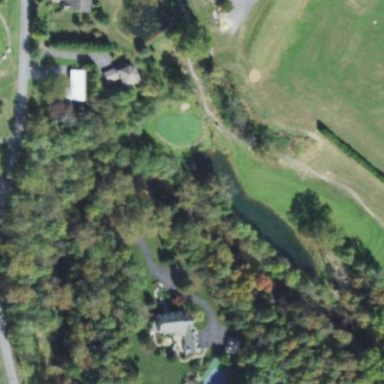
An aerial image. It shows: Picturesque scene of golf course with lateral water hazard.